Question: I have a UIScrollView with a single UIImageView child. The scrollView is pinned on all sides to the (root) parent container with autolayout, and the child imageview is also pinned to all sides with content mode set to 'AspectFill'.
'''
UIImage *image = [UIImage imageNamed:@"photo1.jpeg"];
_imageView.image = image;
_imageView.contentMode = UIViewContentModeScaleAspectFill;
_scrollView.contentOffset = CGPointZero;
_scrollView.contentSize = _imageView.image.size;
_scrollView.zoomScale = 1;
'''
The image in this case is wider than my screen. When I launch my app, the imageview is correctly displaying the image filling up the screen. However, I can't seem to pan the image left or right. When i zoom in, I can pan, however, I'm unable to pan to the corners of the image.
I feel like my content size is not being computed properly thanks to auto-layout, but I'm not sure which parameters I can play which would allow me to scroll the image to its edges.
I've attached an image below, where you can see that the image can't be scrolled in a way that displays the beginning of 'happiness'. I also uploaded the sample <URL>

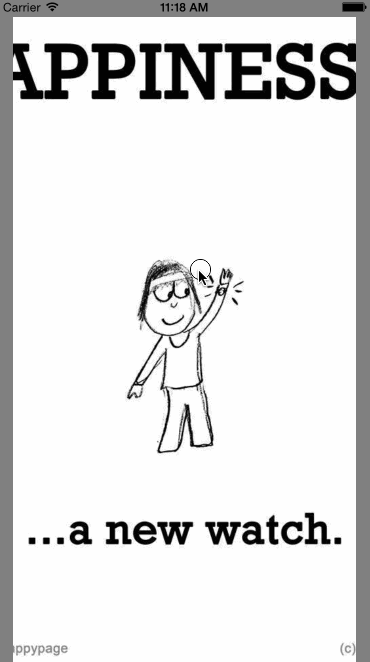
Answer: > the child imageview is also pinned to all sides
Instead, turn off auto layout (set its 'translates...' to YES). You are already setting the scroll view's 'contentSize' to the image size, so now scrollability will leap into life and will interface correctly with zooming.